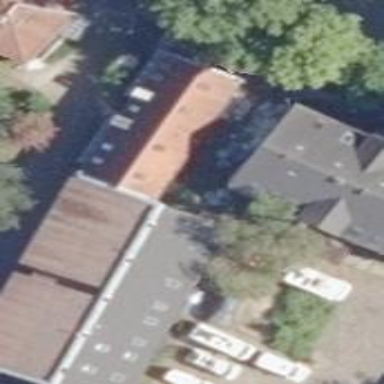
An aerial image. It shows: Building.